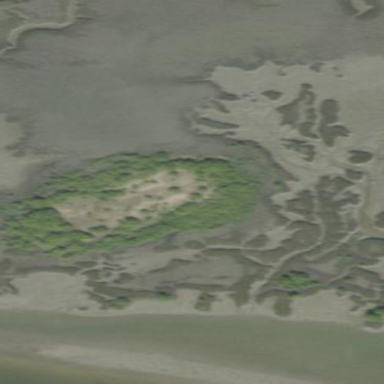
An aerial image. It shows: Mangrove wetland area.